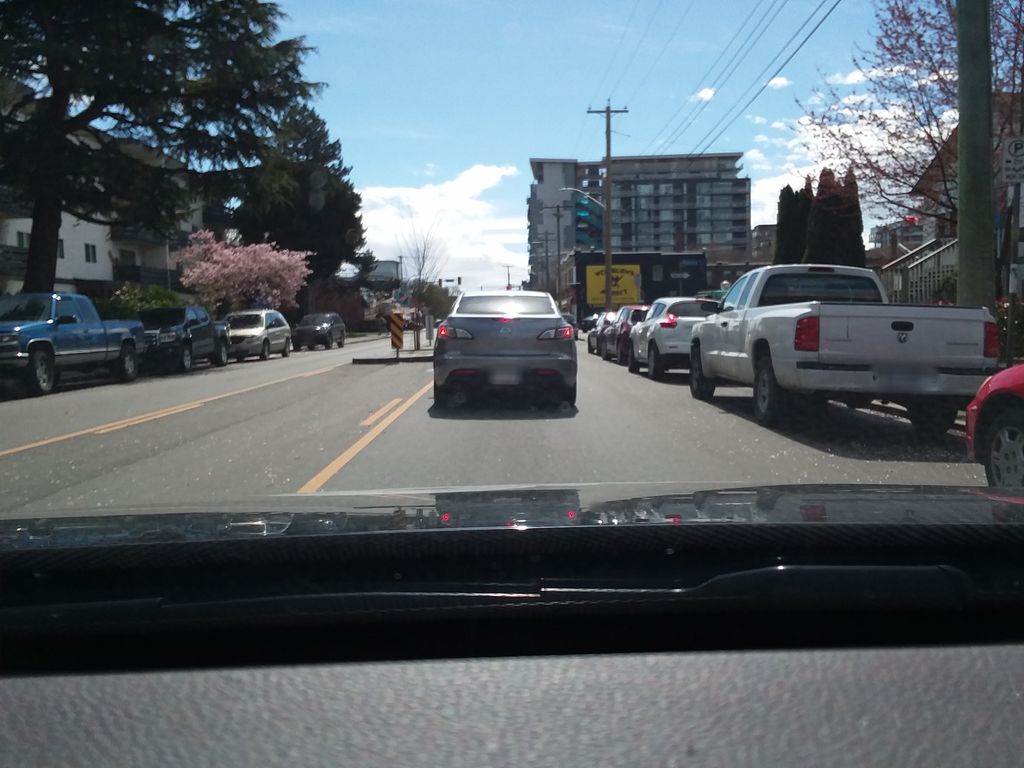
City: victoria